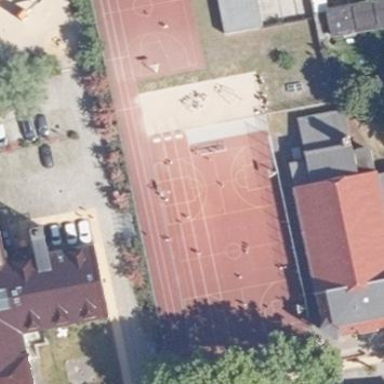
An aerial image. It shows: Multi-sport area with track for leisure land activities.